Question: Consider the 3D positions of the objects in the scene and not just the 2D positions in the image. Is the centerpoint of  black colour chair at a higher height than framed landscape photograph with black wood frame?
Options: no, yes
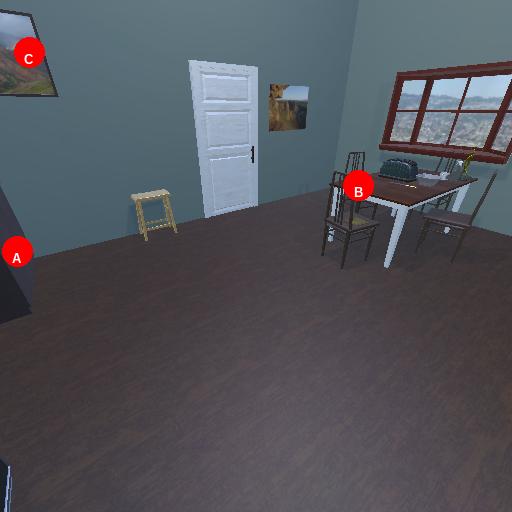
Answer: no